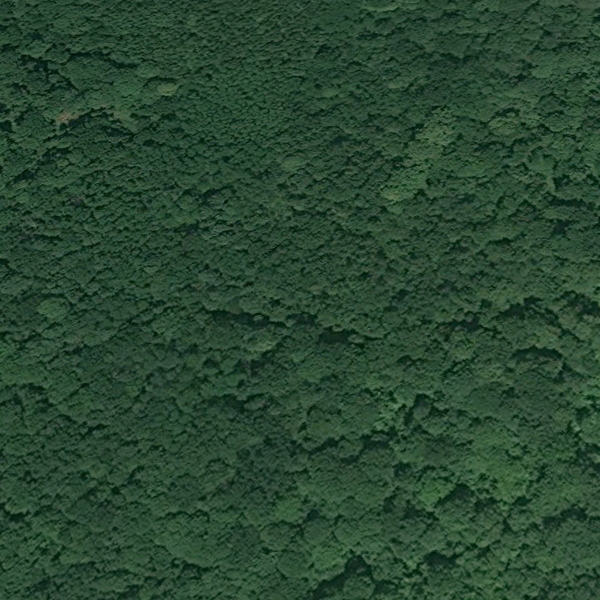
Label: Forest